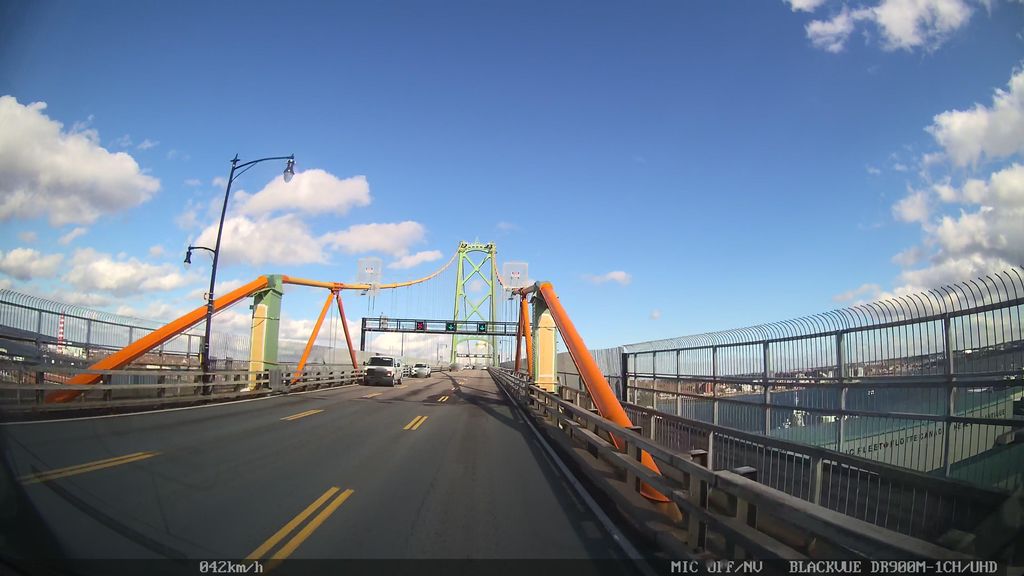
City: halifax